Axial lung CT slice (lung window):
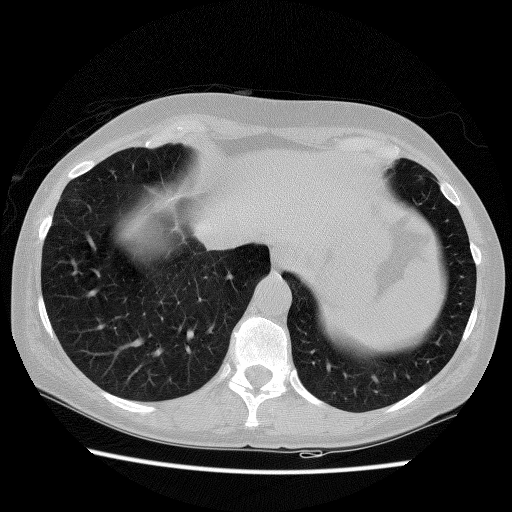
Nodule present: no